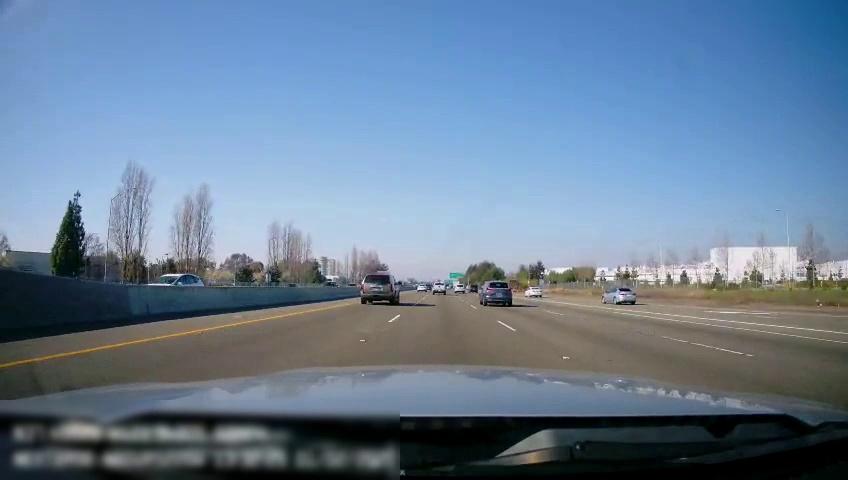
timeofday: Day
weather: Sunny
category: Vehicles | Car
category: Drivable Space
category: Vehicles | Car
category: Vehicles | Car
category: Vehicles | SUV
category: Vehicles | SUV
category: Vehicles | SUV
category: Vehicles | Car
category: Vehicles | SUV
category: Lanes | Alternate Lane
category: Lanes | Alternate Lane
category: Lanes | Current Lane
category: Lanes | Current Lane
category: Lanes | Alternate Lane
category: Lanes | Alternate Lane
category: Traffic | Signs